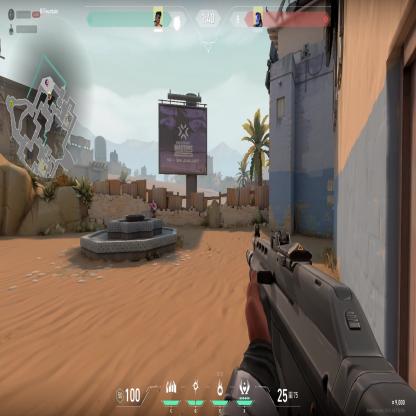
Label: enemy